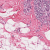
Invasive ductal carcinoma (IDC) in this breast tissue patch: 0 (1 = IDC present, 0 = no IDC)